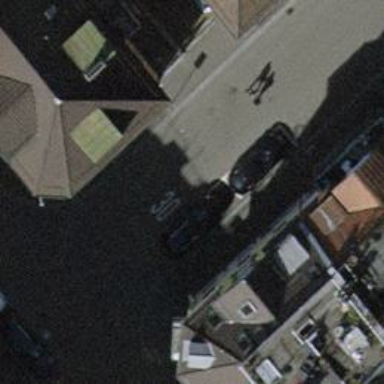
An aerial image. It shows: Parking lane for vehicles.